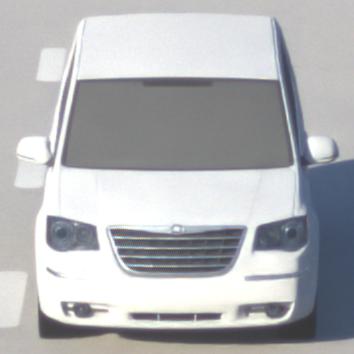
Make: Chrysler
Model: Grand Voyager 3.8
Detailed model: Grand Voyager
Model produced from: 2008/03
Model produced until: 2010/12
Doors: 5
Color: white
Road condition: dry road
Daytime: sunrise or sunset
Contrast: medium contrast